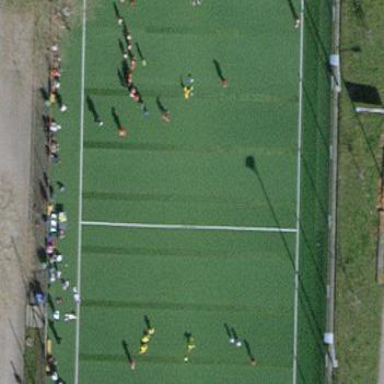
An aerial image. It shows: Soccer pitch with artificial turf designed for leisure and sports activities.